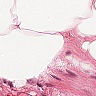
Metastatic tissue present: no